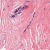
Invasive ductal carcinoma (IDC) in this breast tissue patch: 0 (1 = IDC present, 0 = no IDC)